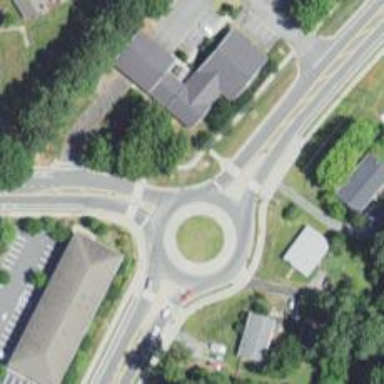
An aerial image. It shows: Secondary road with asphalt surface leading to roundabout.